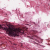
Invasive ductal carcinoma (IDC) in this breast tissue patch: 0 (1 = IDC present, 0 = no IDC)